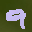
Label: 9